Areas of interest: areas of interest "Commercial service"
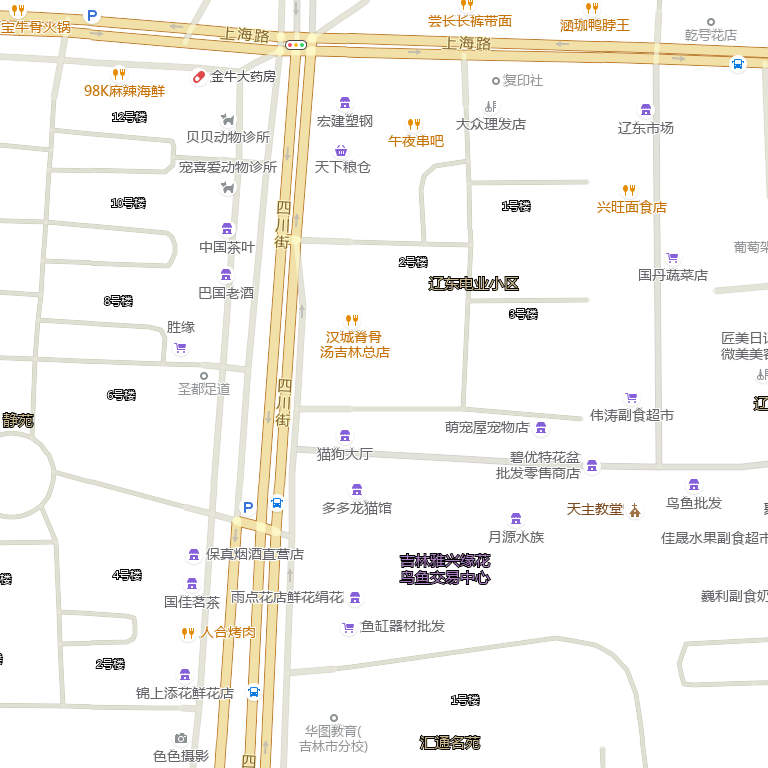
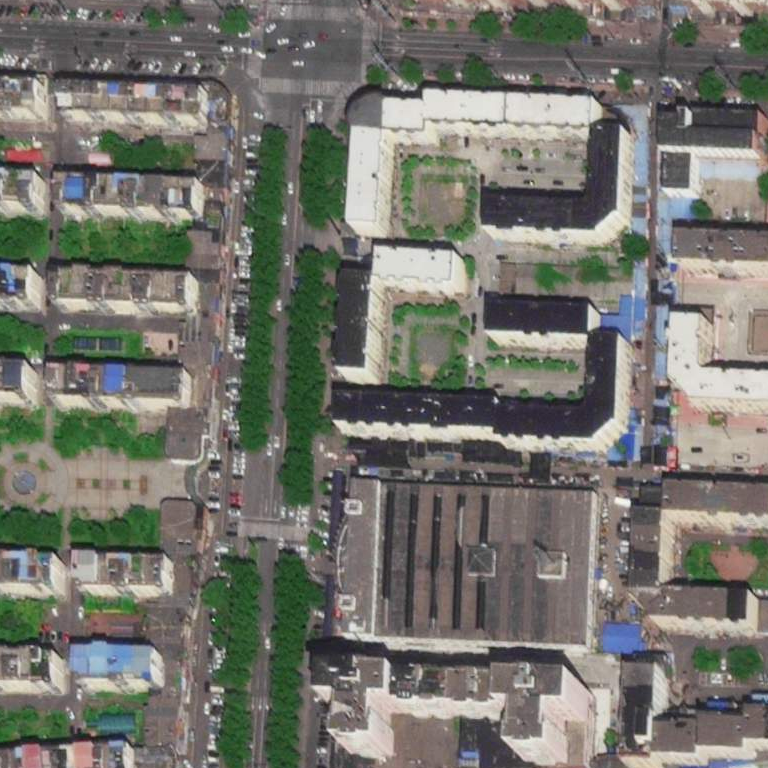